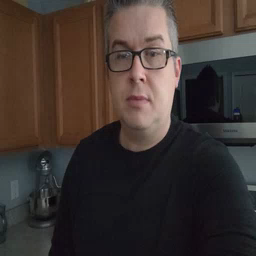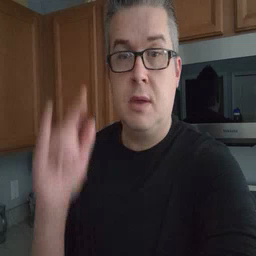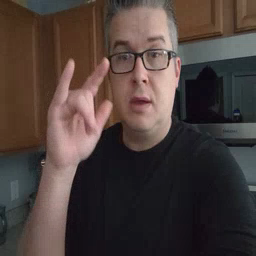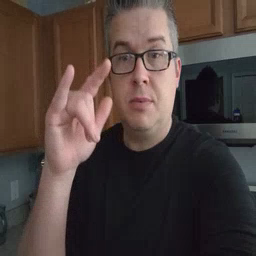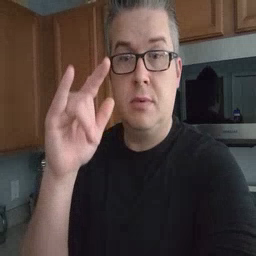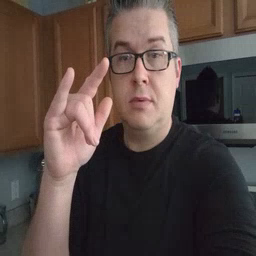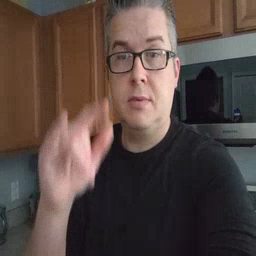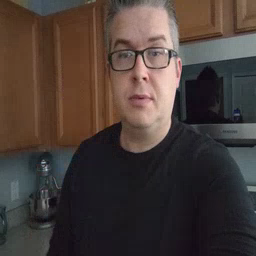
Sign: airplane